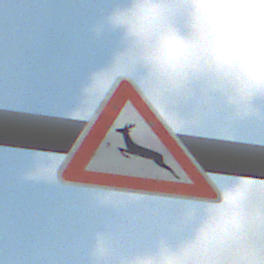
Verkehrszeichen: WildwechselRechts
Umgebung: Outdoor, Suburban
Tageszeit: Midday
Wetter: PartlyCloudy
Licht: Natural
Jahreszeit: Summer
Kontrast: HighContrast